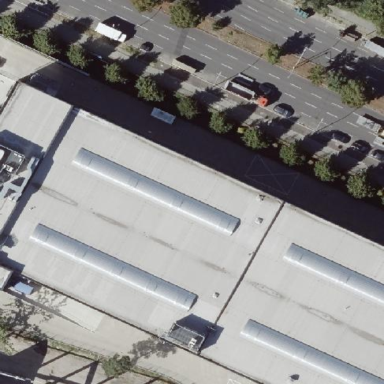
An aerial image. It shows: Warehouse with flat roof.